Question: Anyone managed to make simple button styles that could be used to make buttons similar to the ones below? I've got an email system that will add dynamic links before sending and I'm struggling to generate the HTML that works across any of the formats I have here. The two I'm testing with are Hotmail and Outlook 2010.

This is really my first foray into email css and didn't realise how limited it was in terms of available CSS.
So far I've tried these as the inline styles on the a tag:
'''
font-family:Arial;
background:#025798;
font-size:16px;
color:#ffffff;
text-align: center;
text-decoration:none;
margin: 5px 10px 5px 10px;
padding: 5px 10px 5px 10px;
'''
But I've discovered that margin and padding aren't well supported, width and height were getting stripped out too. I even tried adding them as a table with the 'td' within the 'a', but predictably that didn't work either.
Anyone tried to do the same?
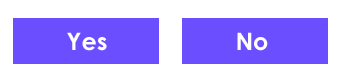
Answer: Here's an example of the html you would use for your button:
'''
<table border="0" cellpadding="0" cellspacing="0" width="100%" class="merchandiseButton">
<tr>
<td align="center" valign="middle" class="merchandiseButtonContent">
<a href="#" target="_blank" title="">Purchase</a>
</td>
</tr>
</table>
'''
And here is the inline css style:
'''
.merchandiseButton{background-color:#D83826;}
.merchandiseButtonContent, .merchandiseButtonContent a{color:#F0F0F0; font-size:16px; font-weight:bold; line-height:100%; letter-spacing:-1px; padding:10px; text-align:center; text-decoration:none;}
'''
Here's a good list to see what css is and isn't supported for each email client:
<URL>